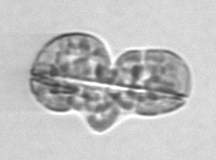
Label: Karenia